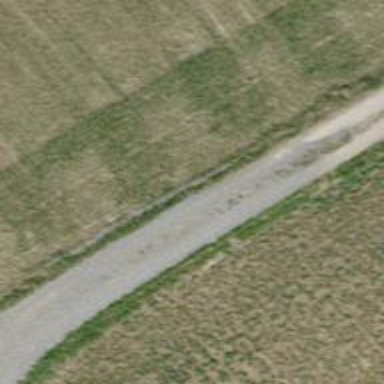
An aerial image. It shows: Track with pebblestone surface. The track is of grade4 tracktype.